Question: I'm practicing follow this guide <URL>
but it doesn't display icon "search" on action bar, it just have "Search" string after I clicked on "three dots". How to remove three dots and showing search icon on Action Bar?
My app like this but there is no search icon, but there is a "Search" string in "three dots"

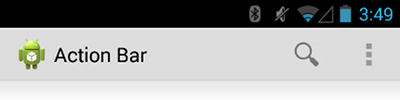
Answer: add this to your menu item:
'''
android:icon="@drawable/my_icon"
app:showAsAction="ifRoom"
'''